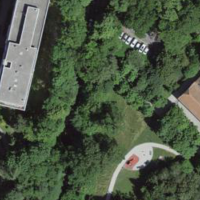
EUNIS habitat code: 55
Species observed at this site:
Picus viridis
Passer domesticus
Turdus merula
Euonymus europaeus
Fagus sylvatica
Parus major
Salvia pratensis